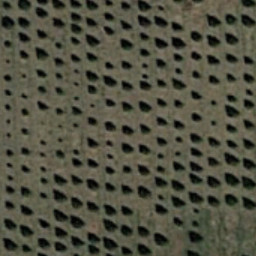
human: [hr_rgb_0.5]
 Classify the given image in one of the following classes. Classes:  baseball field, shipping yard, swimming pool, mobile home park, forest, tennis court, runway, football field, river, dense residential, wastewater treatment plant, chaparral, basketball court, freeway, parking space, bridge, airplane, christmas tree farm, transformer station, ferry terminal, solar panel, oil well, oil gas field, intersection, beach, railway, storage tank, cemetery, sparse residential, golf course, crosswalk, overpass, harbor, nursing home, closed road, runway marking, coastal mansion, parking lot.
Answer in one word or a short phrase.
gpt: christmas tree farm